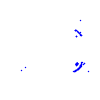
Particle: pion